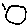
Label: smiley face